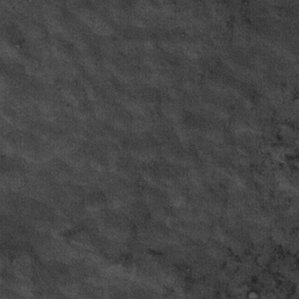
Label: frost